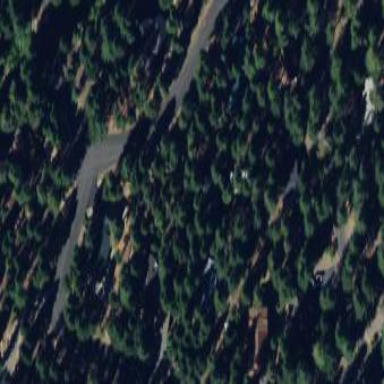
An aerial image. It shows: Evergreen needle-leaved woodland.